Для измерений в работе, Вам может понадобиться меню курсоров (обозначено кнопкой «КУРСОРЫ» Рис. 2.1). Вы можете выбрать на Ваше усмотрение режимы «Manual» (Рис. 2.3) или «Track» (Рис. 2.4) в меню «Mode» (Рис. 2.2). Второе меню в режиме «Manual» позволяет регулировать выбор оси курсоров (Рис. 2.5). В режиме «Voltage» курсоры будут двигаться вдоль вертикальной оси и отображать значения напряжения на соответствующем их положению уровне. В режиме «Time» курсоры будут выполнять такую же функцию двигаясь по горизонтальной оси. В режиме «Track» курсор будет двигаться вдоль выбранного во втором или третьем пункте меню канала и отображать значение времени и величины сигнала в своем текущем положении. Регулировка положения курсоров осуществляется с помощи поворотной ручки «УСТАНОВКА». Для переключения между курсорами необходимо воспользоваться двумя нижними серыми кнопками, которые находятся рядом с экраном.  В случае, если Ваш сигнал зашумлен или не стабилен по среднему положению, вы можете воспользоваться меню сбора сигнала, обозначенного кнопкой «СБОР ИНФ» (Рис. 3.1) и выбрать в первом меню «Acquisition» — режим «Average» (Рис. 3.2). В этом случае сигнал на экране осциллографа – будет результатом усреднения нескольких выборок сигнала. Количество усреднений можно выбрать во втором меню «Averages» (Рис. 3.3).   Анизотропия – зависимость свойств среды от направления внутри этой среды. В этой работе вам предстоит исследовать анизотропию упругих и электрических свойств сред с помощью звуковых и электромагнитных волн. Звуковые волны – упругие механические волны в среде. Скорость распространения звуковых волн определяется степенью отклика среды на механические деформации (упругими свойствами среды), а также плотностью среды. Если среда обладает анизотропией упругих свойств, то и скорость распространения звуковых волн в ней будет иметь различные значения в зависимости от ориентации волнового вектора в среде. В предложенной вам задаче будут изучаться лишь продольные звуковые волны (Рис. 1).
Часть A. Звуковые волны. Измерение скорости звука фазовым методом (. балла) В случае отсутствия опыта работы с осциллографом и генератором, подключите генератор напрямую к осциллографу. Попробуйте при различных типах сигнала, подающегося с генератора, получить стабильную картинку на экране осциллографа в режиме триггера «Авто». Также попробуйте воспользоваться режимом триггера «Однократный».Установите приемник и передатчик на рельс таким образом, чтобы резонаторы располагались напротив друг друга на расстоянии порядка $10~см$. Подключите приборы согласно Рис. 2. Настройте генератор на режим подачи синусоидального сигнала максимальной амплитуды.  Рис. 2. Схема установки №1:\\1 – генератор;\\2 – осциллограф;\\3- передатчик;\\4 – приемник;\\5 – первый канал осциллографа;\\6 – второй канал осциллографа.
Получите стабильную картинку на экране осциллографа в триггерном режиме «Авто» по первому каналу (каналу, подключенному к передатчику). Изменяя частоту генератора, наблюдайте за изменением амплитуды сигнала, поступающего с приемника. Определите с точностью до третьего знака значение частоты генератора, при которой сигнал на приемнике максимальный. Не меняя частоты генератора, найденной в пункте , перемещайте приемник относительно передатчика по рельсу. Осциллограмма канала приемника в этом случае будет перемещаться по экрану относительно осциллограммы передатчика.
По величине этого смещения определите длину упругой волны, созданной передатчиком в воздухе. Используйте для измерений не менее 5-ти точек.
Какой формулой связаны частота и длина волны гармонического звукового сигнала? Рассчитайте скорость звука в воздухе по полученным данным. Войдите в режим «ДИСПЛЕЙ». На второй странице настроек в меню «Формат» поставьте режим $\rm XY$. В этом режиме горизонтальная координата точки из выборки будет соответствовать текущей величине сигнала на первом канале осциллографа, а вертикальная координата точки будет соответствовать величине сигнала на втором канале осциллографа. Настройками масштаба добейтесь максимально одинаковой амплитуды осциллограммы по вертикальной и горизонтальной оси. При движении приемника относительно передатчика осциллограмма, называющаяся простейшей фигурой Лиссажу, будет изменяться.
Часть B. Измерение скорости звука импульсным методом. Анизотропия скорости звука в дереве (. балла) Переведите генератор в режим подачи прямоугольного сигнала. Установите частоту сигнала $2.5~Гц$ и максимальную амплитуду. Разместите приемник и передатчик на расстоянии $5~см$ друг от друга. После вертикального фронта сигнала на передатчике (переход от низкого уровня напряжения к высокому на осциллограмме), на приемнике с некоторой задержкой появляется небольшой сигнал.
Зарисуйте пять принципиальных типов картин, получающихся на экране, и укажите разности фаз между сигналом от приемника и от передатчика, подходящие этим типам картин.
Зарисуйте в листе ответов характерный вид принятого сигнала в масштабе, когда задержка между фронтом сигнала на передатчике и началом сигнала на приемнике составляет порядка $1/3$ ширины экрана осциллографа. Укажите на рисунке положение вертикального фронта сигнала на передатчике. Увеличьте расстояние между источником и приемником до $10~см$. Зарисуйте характерный вид нового сигнала на приемнике в том же масштабе по вертикальной и горизонтальной оси, стараясь отобразить основные изменения второй осциллограммы по сравнению с первой. Назовем временем задержки промежуток времени между вертикальным фронтом сигнала на передатчике и первым пиком сигнала на приемнике.
Измерьте зависимость времени задержки от расстояния между передатчиком и приемником c помощью режима «КУРСОРЫ» осциллографа. Измерьте время задержки для не менее чем 7-ми расстояний между приемником и передатчиком. Постройте график измеренной зависимости, определите по этому графику скорость распространения звука в воздухе в вашей комнате. Определите собственное время задержки между сигналами на передатчике и приемнике (то есть время задержки при нулевом расстоянии между краями резонаторов приемника и передатчика). Вставьте между приемником и источником отрезок деревянной линейки (так, чтобы он держался и не падал). Будьте осторожны с резонаторами передатчика и приемника – они легко деформируются при неравномерной нагрузке, а также могут оторваться от металлических пластин, к которым они прикреплены, что испортит качество ваших измерений. В случае повреждения резонатора обратитесь к наблюдателю в аудитории. Подключите приемник ко входу усилителя, не забудьте подключить усилитель к блоку питания. Второй канал осциллографа подключите к выходу усилителя (Рис. 3. Схема установки №2). Проверьте полярность собранной схемы и положение выводов «In» и «Out» усилителя. Убедитесь, что после подключения усилителя амплитуда сигнала на приемнике увеличилась.  Рис. 3. Схема установки №2:\\1 – генератор;\\2 – осциллограф;\\3- передатчик;\\4 – приемник;\\5 – первый канал осциллографа;\\6 – второй канал осциллографа;\\7 – усилитель;\\8 – блок питания.
Меняя отрезки линейки, измерьте зависимость времени задержки от длины отрезка деревянной линейки. Постройте график этой зависимости. Определите по нему скорость распространения звука в линейке и собственное время задержки между сигналами на приемнике и передатчике.
Часть C. Электромагнитные волны. Изучение естественного и линейно поляризованного света (. балла) Электромагнитная волна – это распространяющееся в пространстве с течением времени электромагнитное колебание, т.е. колебание векторов напряженности электрического поля $(\vec E)$ и индукции магнитного поля $(\vec B)$. Электромагнитные волны поперечны для обоих векторов, т.е. направления колебаний $\vec E$ и $\vec B$ перпендикулярны направлению распространения волны, а также сами направления колебаний $\vec E$ и $\vec B$ перпендикулярны друг другу (Рис. 4). Для удобства в электромагнитной волне рассматривают только вектор $\vec E$.  В общем случае свет является совокупностью множества электромагнитных волн. Если измерять зависимость модуля напряженности электрического поля от времени в точке, через которую проходит свет, то в каждый момент времени вектор напряженности будет находиться в соответствии с принципом суперпозиции. Поэтому, ввиду большого количества складывающихся электромагнитных волн, напряженность будет изменяться хаотически. Такой свет называют естественным. Если же существует определенное направление распространения волны, и ее вектор $\vec E$ также колеблется строго вдоль одного направления, то такой свет называют линейно поляризованным. Плоскость, в которой лежат направление распространения света и направление колебаний вектора $\vec E$, называется плоскостью поляризации. Линейно поляризованный свет можно получить из естественного путем пропускания его через линейный поляризатор. Линейным поляризатором (ЛП) называется оптический прибор, который пропускает только ту составляющую падающей на него световой волны, которая поляризована в определенной плоскости (то есть линейный поляризатор сделан из материала с анизотропией пропускания колебаний вектора напряженности $\vec E$). Эта плоскость называется плоскостью пропускания (ПП) линейного поляризатора. Вторая же составляющая излучения, перпендикулярная ПП, поглощается поляризатором. На Рис. 5 пояснен принцип работы ЛП (волна распространяется слева направо).  Здесь $\vec E_0$ – амплитуда напряженности электрического поля линейно поляризованной падающей волны, $\vec E_\|$ – амплитуда напряженности прошедшей через ЛП волны, $|\vec E_\||=|\vec E_0|\cos\varphi$, а $\varphi$ – угол между $\vec E_0$ и $\vec E_\|$.
Измерьте и запишите диаметр деревянной заготовки. Установите деревянную заготовку на подставке между приемником и передатчиком. Плотно, но аккуратно прижмите к заготовке приемник и передатчик в диаметрально противоположных точках напротив угловых отметок $(0,0)$. Измерьте зависимость времени задержки между фронтом сигнала на передатчике и первым пиком сигнала на приемнике от угла поворота заготовки. Измерения проведите, поворачивая заготовку каждый раз на $15^\circ$ в интервале от $0^\circ$ до $180^\circ$. Запишите формулу для расчета скорости звука в заготовке, считая, что собственное время задержки совпадает с величиной, измеренной в пункте . Определите скорость звука для разных направлений его распространения в деревянной заготовке. Постройте график зависимости скорости звука от угловой координаты. Укажите минимальную и максимальную скорость распространения звуковых волн в заготовке. Каким направлениям – «вдоль волокон древесины» или «поперек волокон древесины» – соответствуют эти скорости?
Считая, что фонарик излучает естественный свет, соберите и зарисуйте установку для проверки закона Малюса. Используйте для этого два ЛП, фонарик, штатив и люксметр. Измерьте зависимость (не менее 10-ти точек) интенсивности прошедшего через систему света от угла между направлениями пропускания линейных поляризаторов в пределах от $0^\circ$ до $360^\circ$. Линеаризуйте полученную зависимость и постройте ее график. По полученному графику сделайте вывод о справедливости закона Малюса. В выданных вам ЛП плоскость пропускания ориентирована вдоль линии углов $0^\circ-0^\circ$ (по шкале на оправе ЛП). Свет лазера является частично поляризованным, т.к. содержит и линейно поляризованную, и естественную компоненты. Для частично поляризованного света вводят понятие степени поляризации:\[P=\frac{I_\text{max}-I_\text{min}}{I_\text{max}+I_\text{min}},\]где $I_\text{max}$ и $I_\text{min}$ – максимально и минимально возможные интенсивности прошедшего через ЛП света соответственно.Соберите установку для измерения степени поляризации света, показанную на Рис. 6.  Рис. 6. Схема установки для измерения степени поляризации света лазера:\\1 – лазер;\\2 – блок питания;\\3 – линейный поляризатор;\\4 – основа для поворота поляризатора;\\5 – люксметр (измерительная головка прикреплена к поверхности стола с помощью пластилина).
Часть D. Изучение эллиптически поляризованного света (. балла) Помимо линейных поляризаторов также существуют круговые поляризаторы (КП). Они состоят из линейного поляризатора и помещенного сразу же за ним слоя анизотропного вещества (будем для краткости условно называть этот слой «кристаллом»). Сначала свет проходит через ЛП, а затем уже линейно поляризованный свет проходит через кристалл. В кристалле одна световая волна при преломлении «распадается» на две (обыкновенную и необыкновенную) с взаимно перпендикулярными плоскостями поляризации. Линейный поляризатор и кристалл расположены таким образом, что интенсивности (а, значит, и амплитуды напряженностей электрических полей) обыкновенной и необыкновенной волн равны. То есть плоскость поляризации ЛП, входящего в состав КП направлена под углом в $45^\circ$ к направлениям поляризации обыкновенной и необыкновенной волн.Кристалл имеет анизотропию – скорости обыкновенной и необыкновенной волн в нем различны. Сначала фазы этих волн одинаковы, но затем, из-за разности скоростей, между обыкновенной и необыкновенной волнами накапливается разность фаз.  Рис. 7. Суперпозиция обыкновенной и необыкновенной волн. Пусть $\vec E_o(t)$ и $\vec E_e(t)$ – напряженности электрических полей обыкновенной и необыкновенной волн соответственно. Рассмотрим (Рис. 7), как будет зависеть суперпозиция этих напряженностей от разности фаз между ними после прохождения кристалла:\[\left\{\begin{array}{l}\vec{E}_o(t)=\vec E_o^A\cos\theta\\\vec{E}_e(t)=\vec{E}_e^A \cos (\theta+\delta).\end{array}\right.\]Здесь $\vec E_o^A$ и $\vec E_e^A$ – амплитуды напряженностей полей обыкновенной и необыкновенной волн, $\theta=\omega t$ – фаза обыкновенной волны, $\omega$ – круговая частота световых колебаний, $\delta$ – разность фаз между волнами.
Измерьте степень поляризации света красного лазера. Сделайте вывод о применимости модели линейно поляризованного света к излучению этого лазера.
Частоты колебаний векторов $\vec E_o(t)$ и $\vec E_e(t)$ одинаковы. Какие траектории может «описывать» конец вектора $\vec E(t)$? Схематически зарисуйте все возможные варианты. Какой разности фаз между обыкновенной и необыкновенной волной отвечают эти траектории?
Определите, с какой стороны КП находится ЛП, входящий в его состав. Определите положение плоскости пропускания ЛП, входящего в состав КП. Изобразите схему/схемы используемой установки и дайте к ней краткий текстовый комментарий (если сможете – то на английском, если нет – то на родном языке). Определите положение ПП линейного поляризатора. Ответ дайте в градусах (шкала нанесена на оправе КП). Свет, прошедший через КП, называется эллиптически поляризованным.Соберите установку, показанную на Рис. 8 (ЛП, входящий в состав КП, должен располагаться ближе к лазеру!). КП поверните таким образом, чтобы свет от лазера, проходящий через КП, имел максимальную интенсивность. Помните, что для стабилизации мощности лазера необходимо перед началом измерений подождать несколько минут после включения лазера в сеть.  Рис. 8. Схема установки для изучения эллиптической поляризации.\\1 – лазер;\\2 – блок питания;\\3 – круговой поляризатор;\\4 – линейный поляризатор;\\5 – люксметр.
Измерьте для трех лазеров зависимость интенсивности прошедшего через систему света от угла между плоскостями пропускания ЛП и ЛП, входящего в состав КП, (для зеленого лазера сделайте только два измерения – для максимальной и минимальной интенсивностей). На выданной вам полярной сетке координат постройте графики исследуемых зависимостей для красного и фиолетового лазеров, нормированные на единицу по интенсивности, и укажите, какому лазеру соответствует каждый график. Для всех трех лазеров измерьте как можно точнее максимальную и минимальную интенсивности света в измеренных зависимостях.
Запишите величины интенсивностей обыкновенной и необыкновенной волн после прохождения ЛП, стоящего после КП. Выведите формулу, описывающую полученные в пункте зависимости, используя формулу для интерференции двух линейно поляризованных волн одной частоты:\[I_\text{прошедшая}=I_1+I_2+2\sqrt{I_1I_2}\cos\delta,\]где $I_1$, $I_2$ – интенсивности двух линейно поляризованных в одной плоскости волн одинаковой частоты, $\delta$ – разность фаз между этими волнами.
Зная максимальную и минимальную интенсивности (измерены в пункте ) выведите формулу отношения длин большой и малой полуосей эллиптических траекторий конца вектора $\vec E$ для трех лазеров и получите их численные значения. Постройте схематически графики зависимостей $\frac E{E_\text{max}}(\varphi)$ в полярных координатах для каждого лазера, соблюдая отношение полуосей и ориентации эллипсов. Здесь $E_\text{max}$ – максимальный модуль вектора $\vec E$ в световой волне, прошедшей через КП. Укажите соответствие цветов лазеров графикам. Если после прохождения КП траектория конца вектора $\vec E(t)$ является окружностью, то прошедшую волну называют поляризованной по кругу, поляризация волны называется круговой, а КП действительно является круговым именно для данной длины волны. Пусть $\delta$ – разность фаз между обыкновенной и необыкновенной волнами после прохождения КП. Выразим величину $\delta$ через промежутки времени, за которые каждая из волн прошла анизотропный кристалл:\[\delta=\omega\left(t_o-t_e\right)=\frac{2\pi c}{\lambda}\left(t_o-t_e\right),\]где $\omega$ – угловая частота вращения векторов $\vec E_o$ и $\vec E_e$, а $t_o$ и $t_e$ – промежутки времени, за которые обыкновенная и необыкновенная волны, соответственно, проходят сквозь кристалл, $\lambda$ – длина волны в вакууме (воздухе).
Запишите формулу, с помощью которой из уже известных вам величин можно вычислить разность фаз $\delta$ между обыкновенной и необыкновенной волной после прохождения КП для каждого лазера. Длины волн лазеров указаны в списке оборудования. Вычислите $\delta$ для каждой длины волны из данных, полученных при выполнении пункта . Постройте линеаризованный график исследуемой зависимости разности фаз $\delta$ от длины волны $\lambda$ лазера и определите, для какой длины волны изучаемый КП действительно является круговым поляризатором.
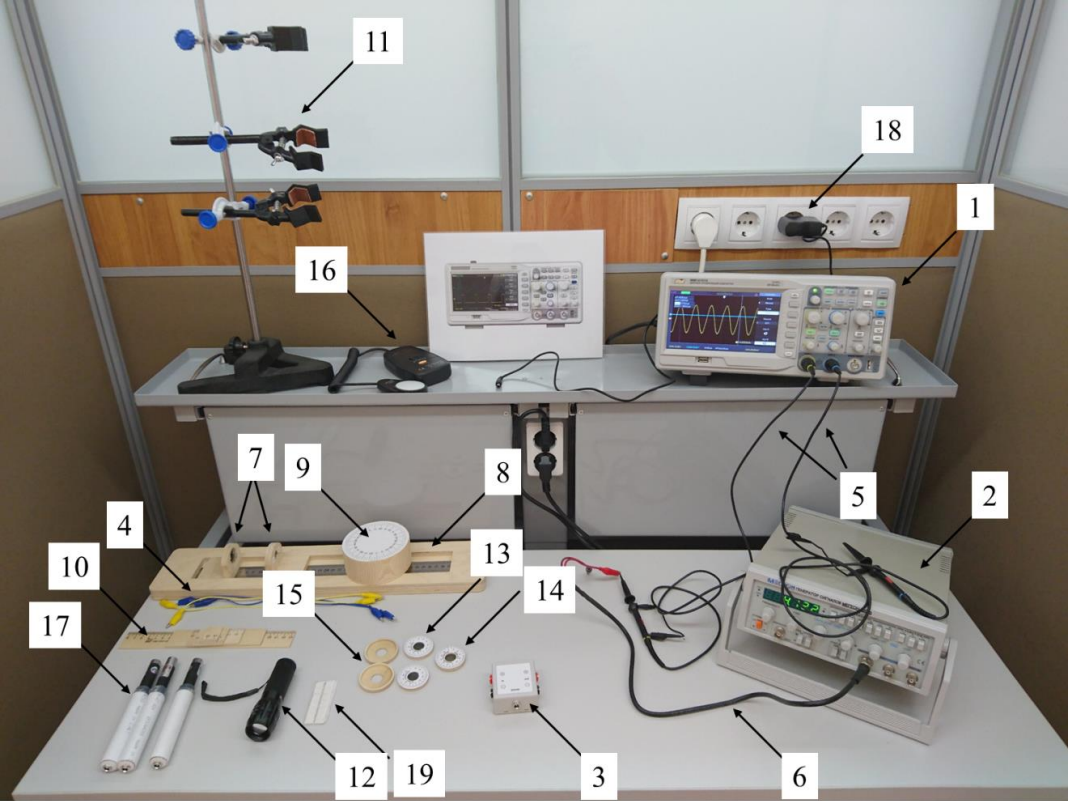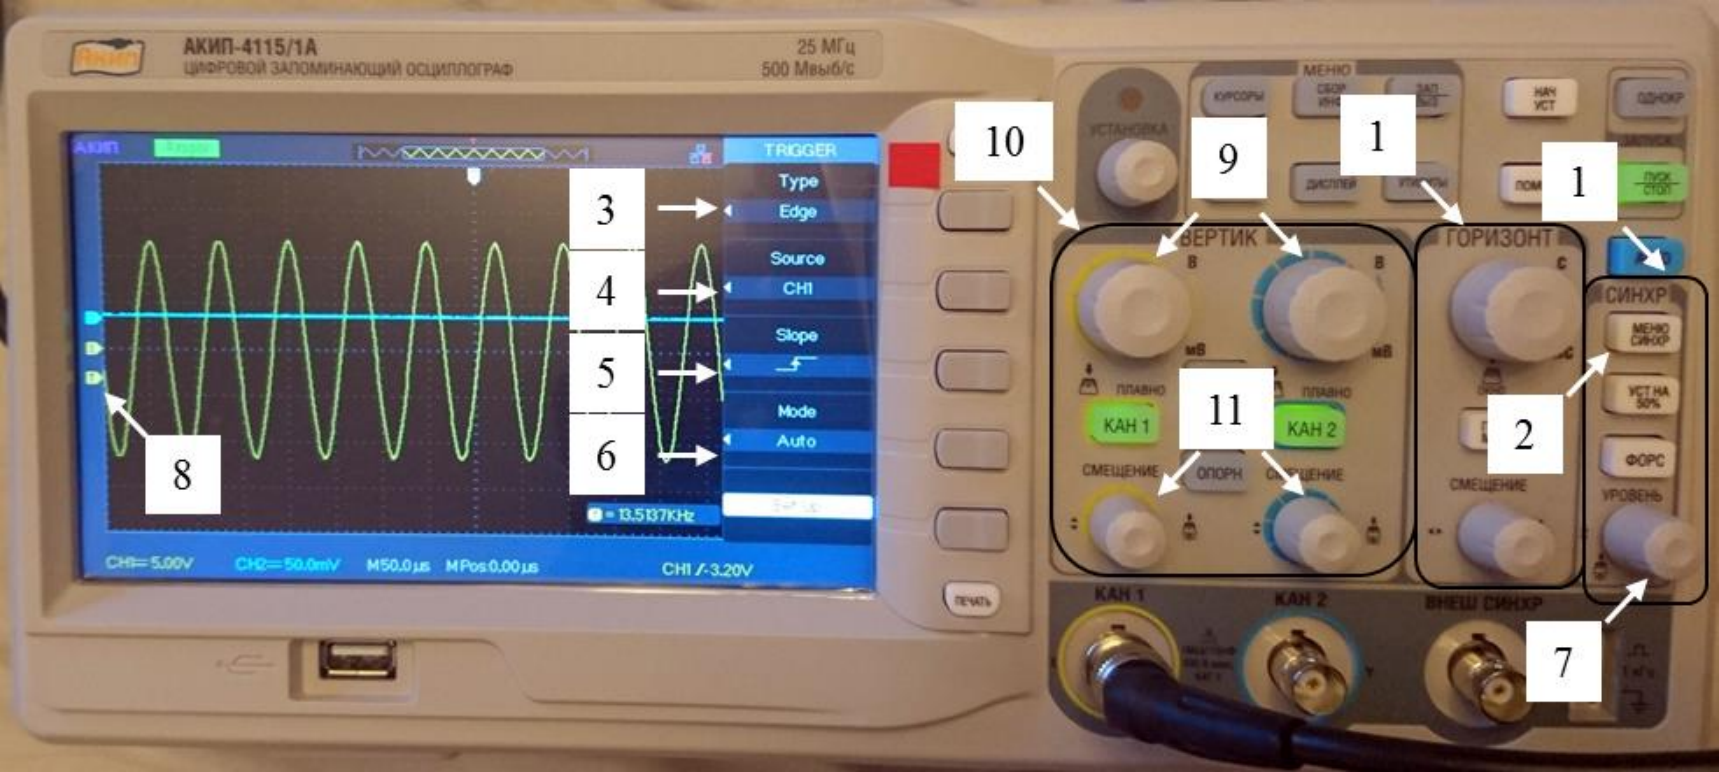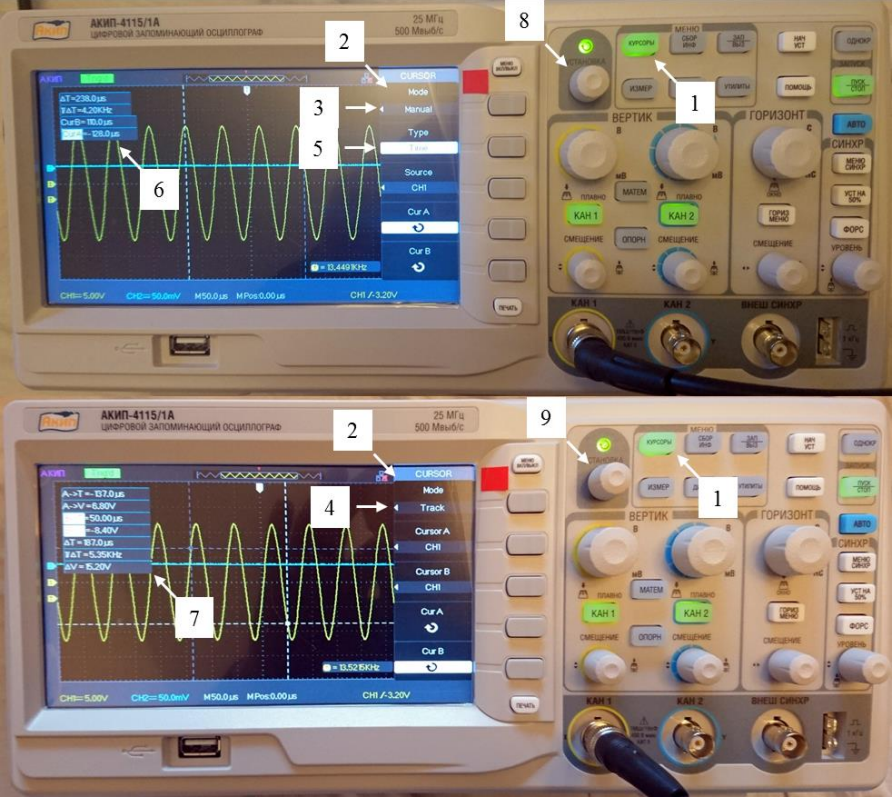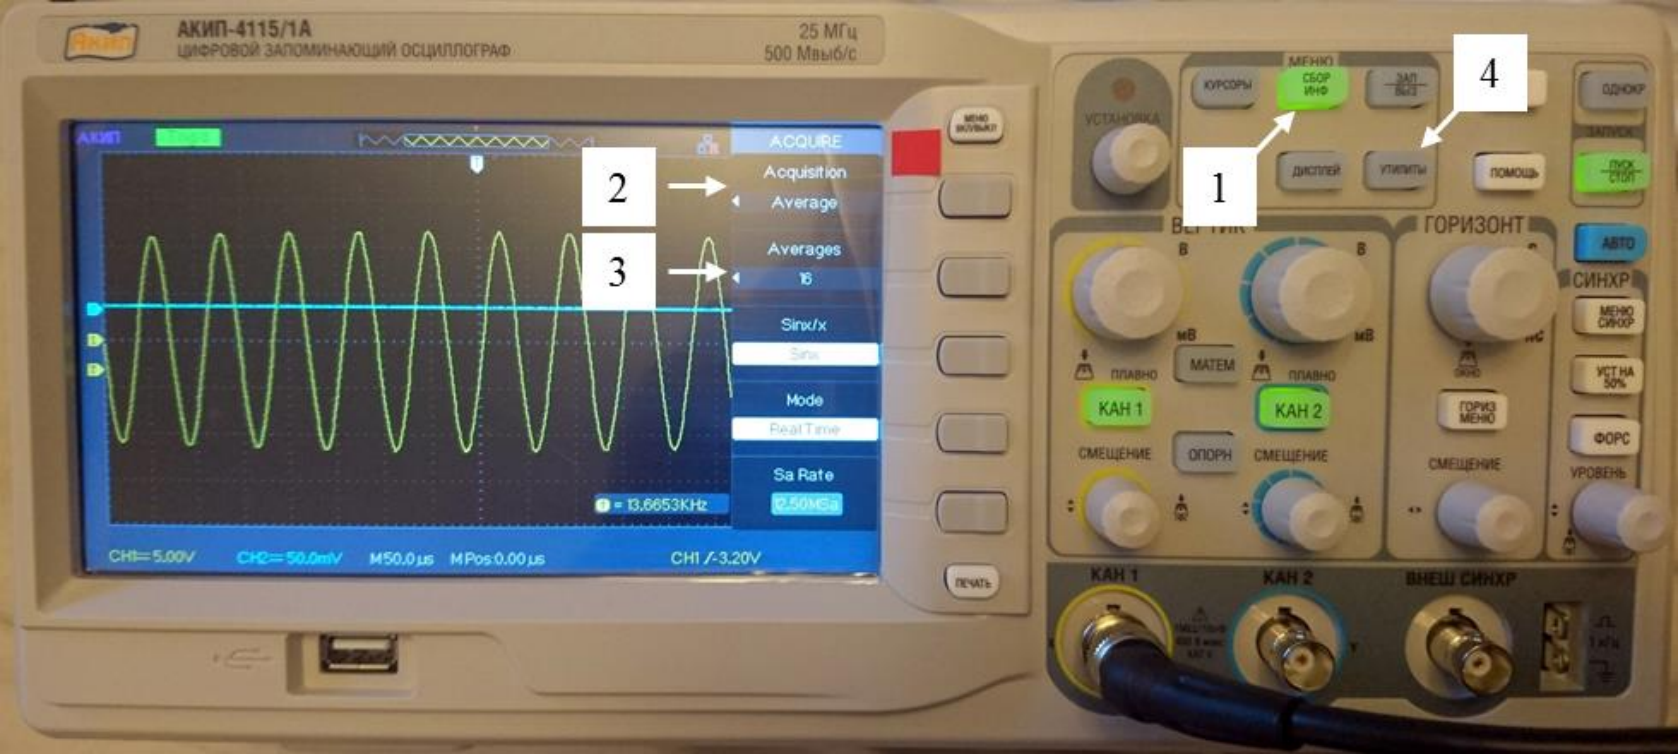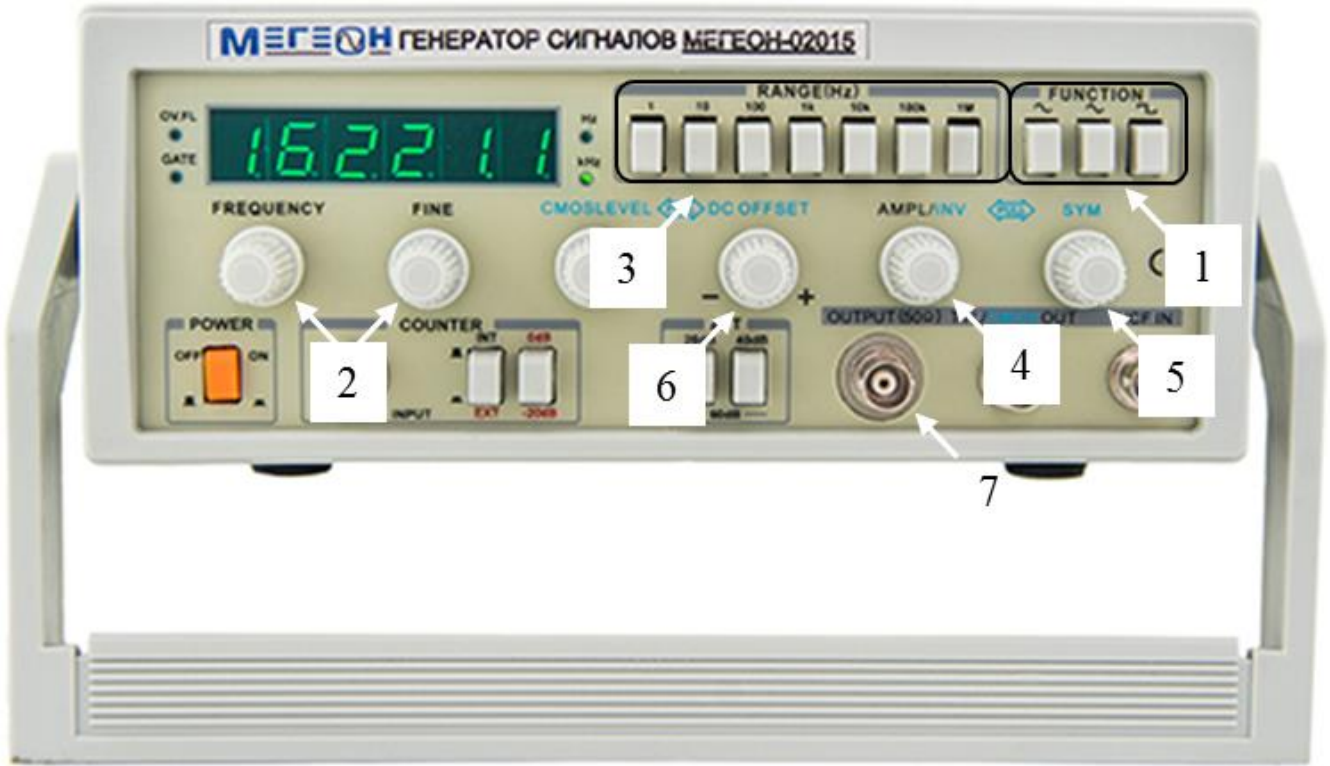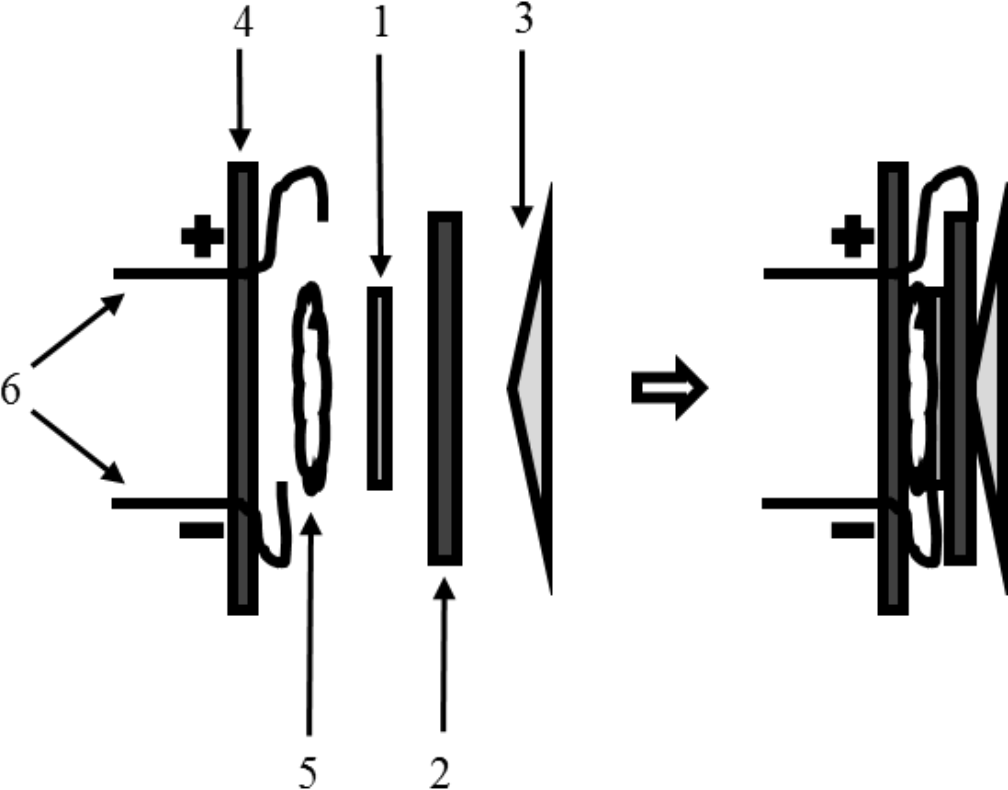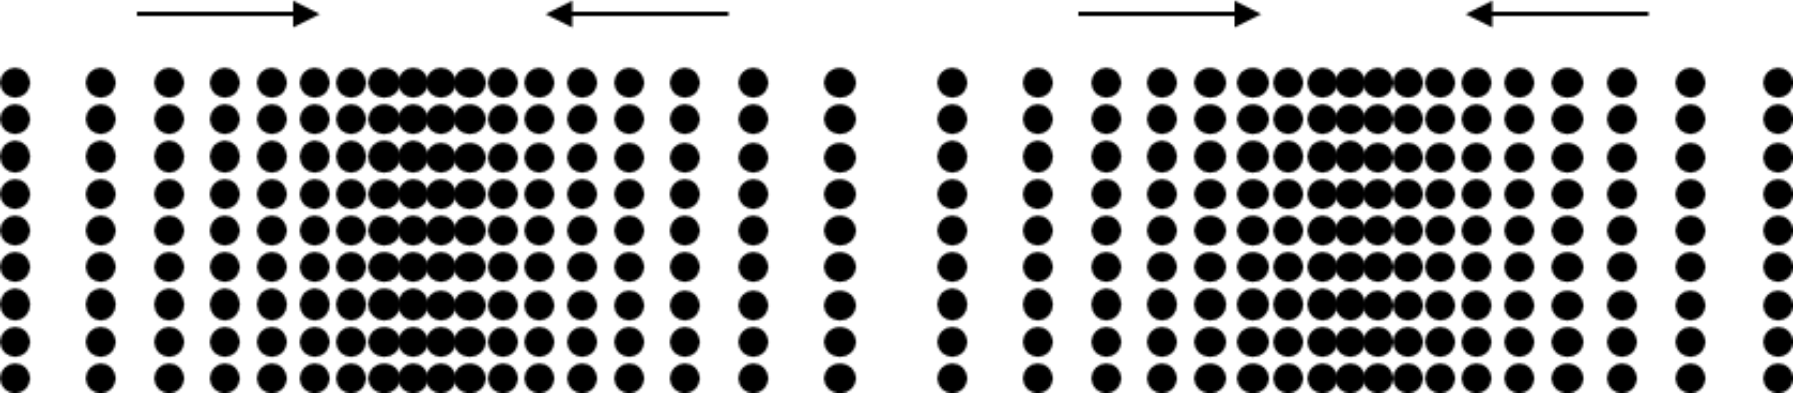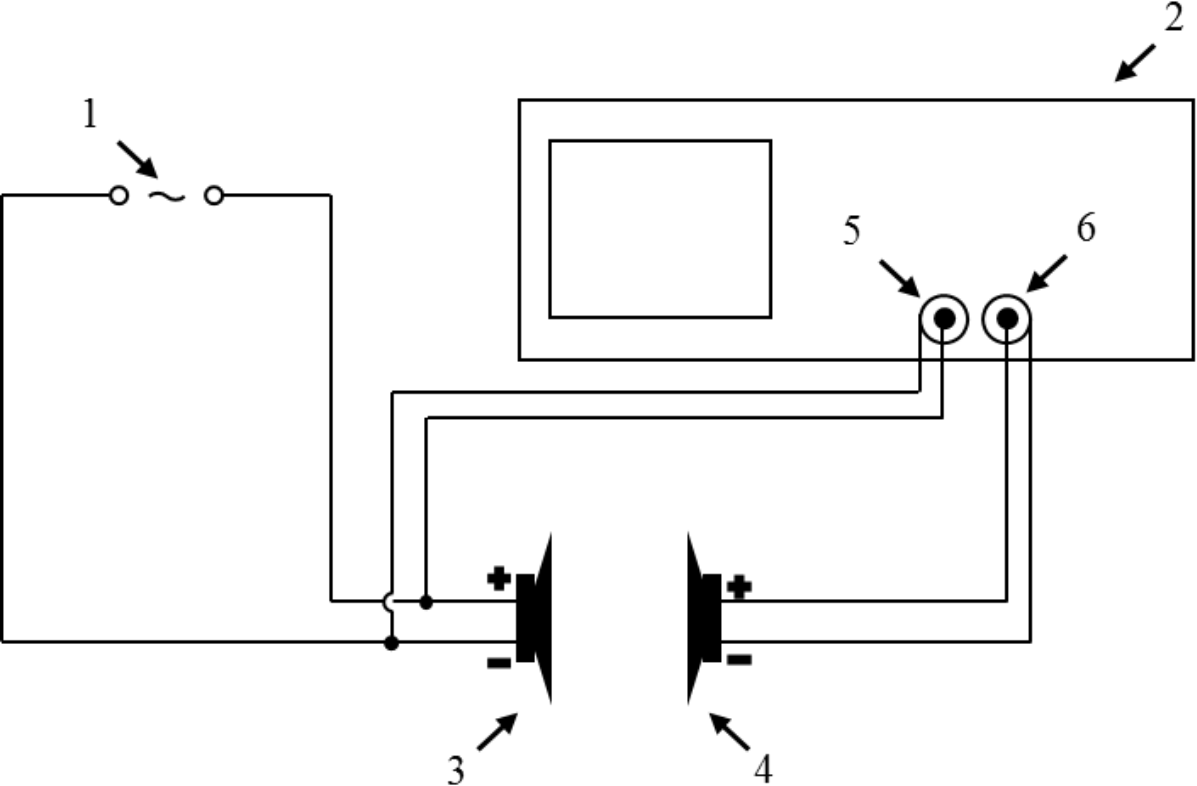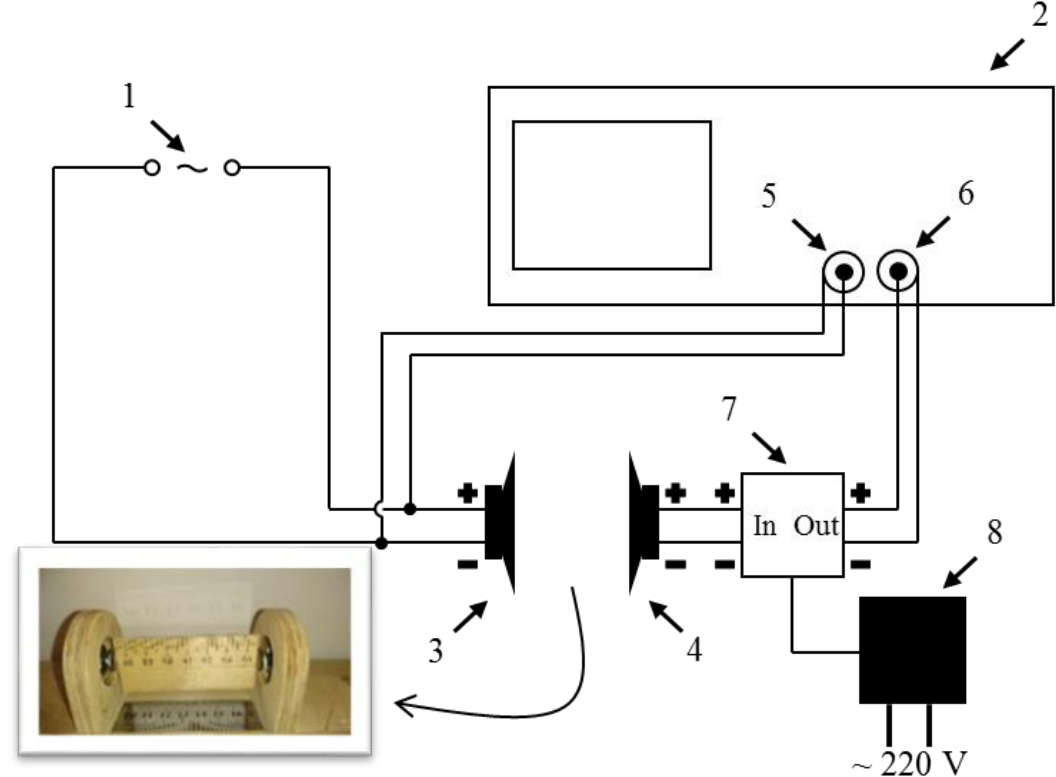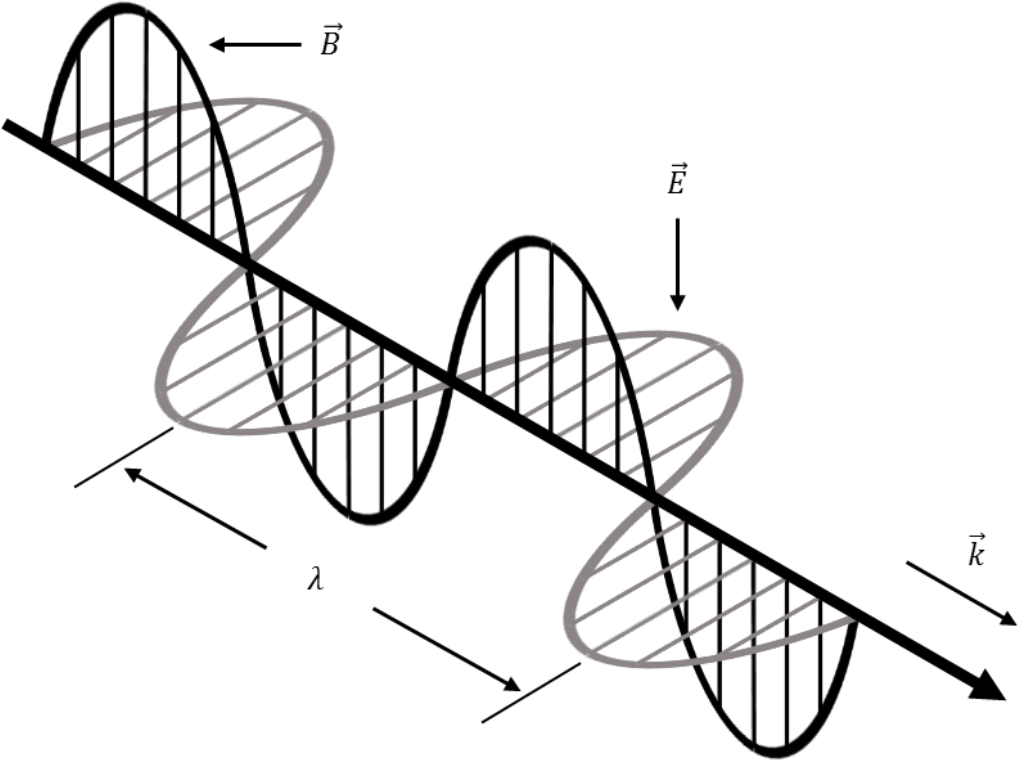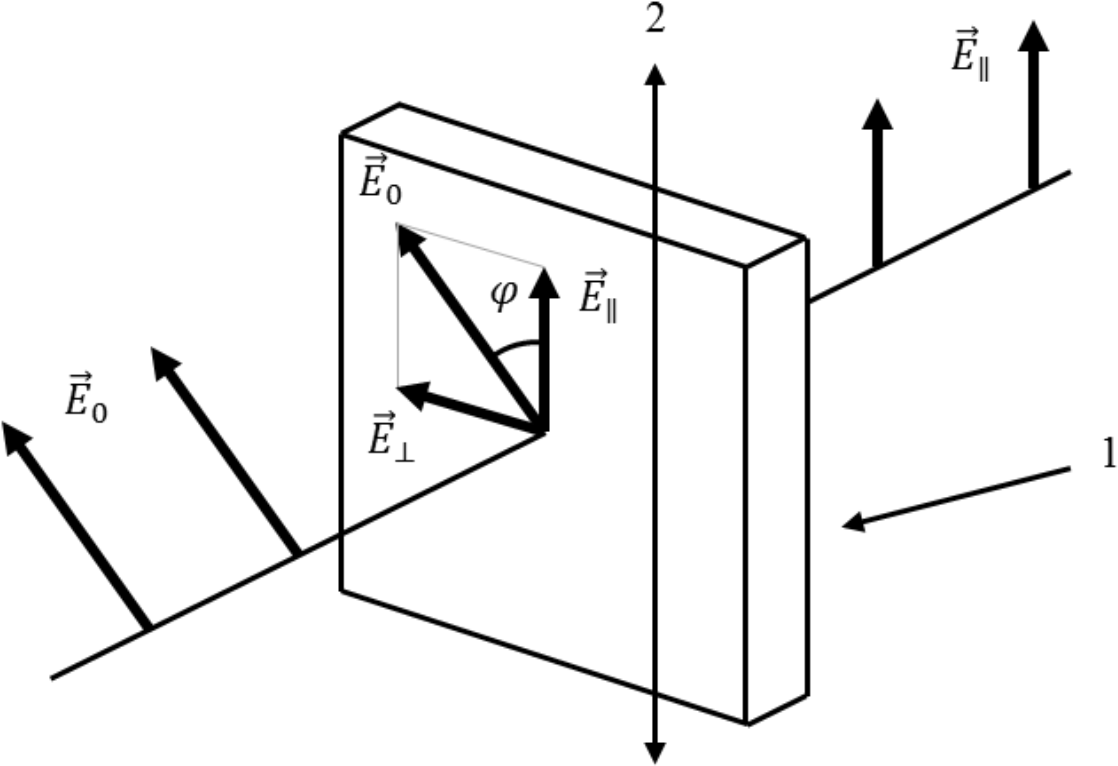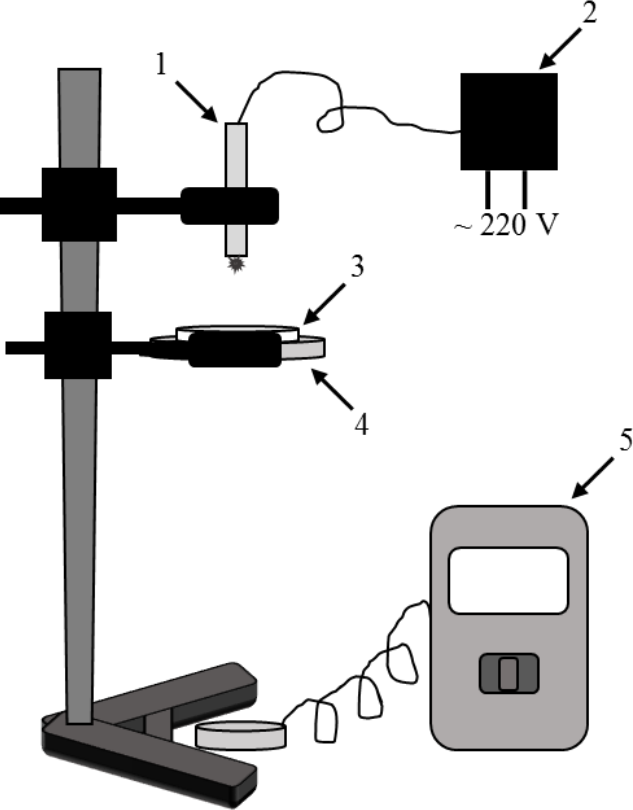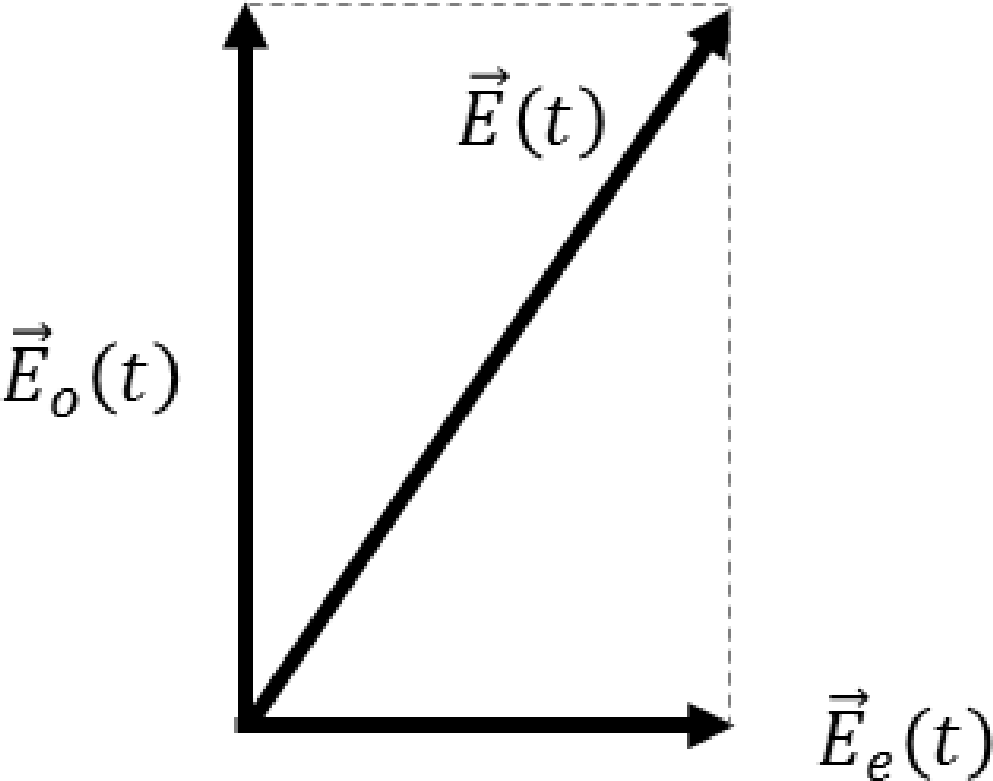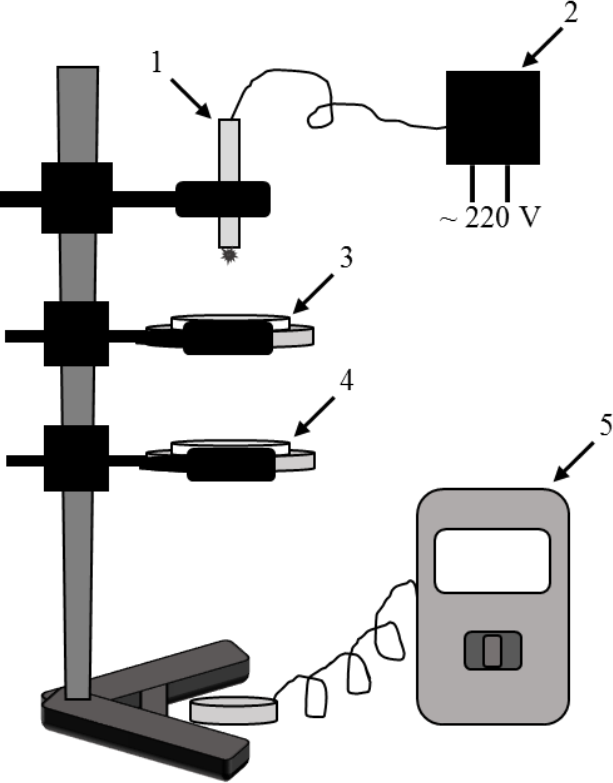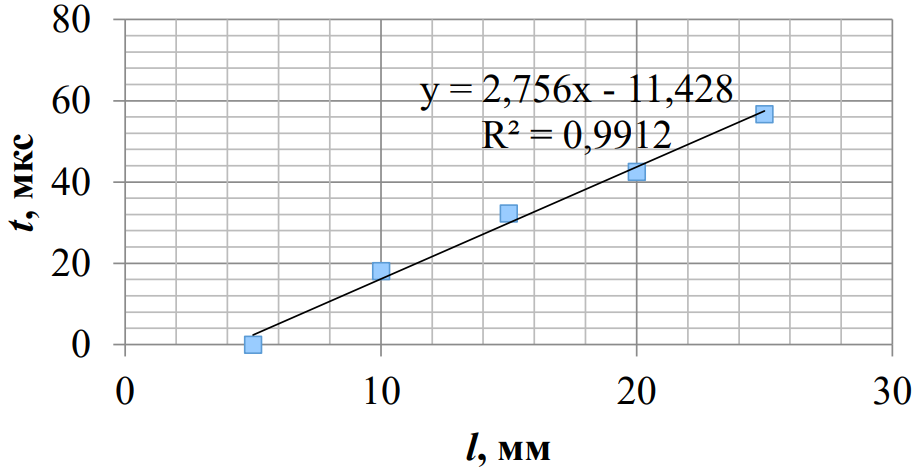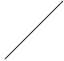
Получите стабильную картинку на экране осциллографа в триггерном режиме «Авто» по первому каналу (каналу, подключенному к передатчику). Изменяя частоту генератора, наблюдайте за изменением амплитуды сигнала, поступающего с приемника. Определите с точностью до третьего знака значение частоты генератора, при которой сигнал на приемнике максимальный.
Ответ: \[\nu=25.2~кГц\]

По величине этого смещения определите длину упругой волны, созданной передатчиком в воздухе. Используйте для измерений не менее 5-ти точек.
Решение: Измерения и обработка: $t,~мкс$018.1032.2642.5056.70$L,~мм$510152025 Наклон графика:\[k=2.8\pm 0.2~\frac{мкс}{мм},\]откуда:\[\lambda=\frac{T}{k}=\frac{1}{k\nu}=1.42\pm0.08~см.\]  | $t,~мкс$ | 0 | 18.10 | 32.26 | 42.50 | 56.70 | | --- | --- | --- | --- | --- | --- | | $L,~мм$ | 5 | 10 | 15 | 20 | 25 |
Ответ: \[\lambda=1.42\pm0.08~см\]

Какой формулой связаны частота и длина волны гармонического звукового сигнала? Рассчитайте скорость звука в воздухе по полученным данным.
Решение: Формула расчета: Скорость звука в воздухе:
Ответ: \[v=\frac{c}{\lambda}=\frac{1}{k}\]  Скорость звука в воздухе:
Ответ: \[c=357\pm25~\frac{м}{с}\]

Зарисуйте пять принципиальных типов картин, получающихся на экране, и укажите разности фаз между сигналом от приемника и от передатчика, подходящие этим типам картин.
Решение: | \[\varphi\] | \[Картина\] | | --- | --- | | \[0\] | \<img_15> | | \[\pi\] | \<img_16> | | \[\frac{\pi}{2},\ \frac{3\pi}{2}\] | \<img_17> | | \[0\< \varphi \< \frac{\pi}{2}\\ \frac{3\pi}{2}\< \varphi \< 2\pi\] | \<img_18> | | \[\frac{\pi}{2}\< \varphi \< \pi\\\pi\< \varphi \<\frac{3\pi}{2}\] | \<img_19> |
Ответ: | \[\varphi\] | \[Картина\] | | --- | --- | | \[0\] | \<img_15> | | \[\pi\] | \<img_16> | | \[\frac{\pi}{2},\ \frac{3\pi}{2}\] | \<img_17> | | \[0\< \varphi \< \frac{\pi}{2}\\ \frac{3\pi}{2}\< \varphi \< 2\pi\] | \<img_18> | | \[\frac{\pi}{2}\< \varphi \< \pi\\\pi\< \varphi \<\frac{3\pi}{2}\] | \<img_19> | Ответ: \[\varphi\]\[Картина\]\[0\]\[\pi\]\[\frac{\pi}{2},\ \frac{3\pi}{2}\]\[0< \varphi < \frac{\pi}{2}\\ \frac{3\pi}{2}< \varphi < 2\pi\]\[\frac{\pi}{2}< \varphi < \pi\\\pi< \varphi <\frac{3\pi}{2}\]

Зарисуйте в листе ответов характерный вид принятого сигнала в масштабе, когда задержка между фронтом сигнала на передатчике и началом сигнала на приемнике составляет порядка $1/3$ ширины экрана осциллографа. Укажите на рисунке положение вертикального фронта сигнала на передатчике. Увеличьте расстояние между источником и приемником до $10~см$. Зарисуйте характерный вид нового сигнала на приемнике в том же масштабе по вертикальной и горизонтальной оси, стараясь отобразить основные изменения второй осциллограммы по сравнению с первой.

Измерьте зависимость времени задержки от расстояния между передатчиком и приемником c помощью режима «КУРСОРЫ» осциллографа. Измерьте время задержки для не менее чем 7-ми расстояний между приемником и передатчиком. Постройте график измеренной зависимости, определите по этому графику скорость распространения звука в воздухе в вашей комнате. Определите собственное время задержки между сигналами на передатчике и приемнике (то есть время задержки при нулевом расстоянии между краями резонаторов приемника и передатчика).
Решение: Измерения: Значение скорости звука: Значение собственного времени задержки: | $\Delta t,~мс$ | 358 | 328 | 302 | 272 | 244 | 216 | 188 | 158 | 132 | 106 | | --- | --- | --- | --- | --- | --- | --- | --- | --- | --- | --- | | $x,~мм$ | 100 | 90 | 80 | 70 | 60 | 50 | 40 | 30 | 20 | 10 |
Ответ: | $\Delta t,~мс$ | 358 | 328 | 302 | 272 | 244 | 216 | 188 | 158 | 132 | 106 | | --- | --- | --- | --- | --- | --- | --- | --- | --- | --- | --- | | $x,~мм$ | 100 | 90 | 80 | 70 | 60 | 50 | 40 | 30 | 20 | 10 | Ответ: $\Delta t,~мс$358328302272244216188158132106$x,~мм$100908070605040302010
Ответ: Значение скорости звука:
Ответ: \[c=333\pm27~\frac{м}{с}\]  Значение собственного времени задержки:
Ответ: \[\Delta t_0=75\pm5~мс\]

Меняя отрезки линейки, измерьте зависимость времени задержки от длины отрезка деревянной линейки. Постройте график этой зависимости. Определите по нему скорость распространения звука в линейке и собственное время задержки между сигналами на приемнике и передатчике.
Решение: Измерения: Значение скорости звука: Значение собственного времени задержки: | $t,~мс$ | 77.2 | 61.8 | 55.4 | 47.6 | 42.2 | | --- | --- | --- | --- | --- | --- | | $l,~мм$ | 236 | 130 | 113 | 70 | 40 |
Ответ: | $t,~мс$ | 77.2 | 61.8 | 55.4 | 47.6 | 42.2 | | --- | --- | --- | --- | --- | --- | | $l,~мм$ | 236 | 130 | 113 | 70 | 40 | Ответ: $t,~мс$77.261.855.447.642.2$l,~мм$2361301137040
Ответ: Значение скорости звука:
Ответ: \[c=5500\pm380~\frac{м}{с}\]  Значение собственного времени задержки:
Ответ: \[\Delta t_0=34\pm2~мс\]

Измерьте и запишите диаметр деревянной заготовки. Установите деревянную заготовку на подставке между приемником и передатчиком. Плотно, но аккуратно прижмите к заготовке приемник и передатчик в диаметрально противоположных точках напротив угловых отметок $(0,0)$. Измерьте зависимость времени задержки между фронтом сигнала на передатчике и первым пиком сигнала на приемнике от угла поворота заготовки. Измерения проведите, поворачивая заготовку каждый раз на $15^\circ$ в интервале от $0^\circ$ до $180^\circ$. Запишите формулу для расчета скорости звука в заготовке, считая, что собственное время задержки совпадает с величиной, измеренной в пункте B3 . Определите скорость звука для разных направлений его распространения в деревянной заготовке. Постройте график зависимости скорости звука от угловой координаты. Укажите минимальную и максимальную скорость распространения звуковых волн в заготовке. Каким направлениям – «вдоль волокон древесины» или «поперек волокон древесины» – соответствуют эти скорости?
Решение: Диаметр заготовки: Измерения: Формула для расчета скорости звука: | $v,~м/с$ | 1961 | 2703 | 1471 | 1538 | 1835 | 2740 | | --- | --- | --- | --- | --- | --- | --- | | $\Delta t,~мс$ | 86.0 | 72.0 | 103.0 | 100.0 | 89.5 | 71.5 | | $\varphi,~{}^{\circ}$ | 0 | 15 | 30 | 45 | 60 | 75 | | | | | | | | | | $v,~м/с$ | 5263 | 4651 | 1754 | 1639 | 1515 | 1389 | | $\Delta t,~мс$ | 54.0 | 56.5 | 92.0 | 96.0 | 101. | 107.0 | | $\varphi,~{}^{\circ}$ | 90 | 105 | 120 | 135 | 150 | 165 |
Ответ: \[D=100\pm1~мм\]  Измерения:
Ответ: | $v,~м/с$ | 1961 | 2703 | 1471 | 1538 | 1835 | 2740 | | --- | --- | --- | --- | --- | --- | --- | | $\Delta t,~мс$ | 86.0 | 72.0 | 103.0 | 100.0 | 89.5 | 71.5 | | $\varphi,~{}^{\circ}$ | 0 | 15 | 30 | 45 | 60 | 75 | | | | | | | | | | $v,~м/с$ | 5263 | 4651 | 1754 | 1639 | 1515 | 1389 | | $\Delta t,~мс$ | 54.0 | 56.5 | 92.0 | 96.0 | 101. | 107.0 | | $\varphi,~{}^{\circ}$ | 90 | 105 | 120 | 135 | 150 | 165 | Ответ: $v,~м/с$196127031471153818352740$\Delta t,~мс$86.072.0103.0100.089.571.5$\varphi,~{}^{\circ}$01530456075$v,~м/с$526346511754163915151389$\Delta t,~мс$54.056.592.096.0101.107.0$\varphi,~{}^{\circ}$90105120135150165
Ответ: Формула для расчета скорости звука:
Ответ: \[v=\frac{D}{\Delta t-\Delta t_0}\]
Ответ: Максимальная скорость звука $5300~м/с$ вдоль волокон древесины

Считая, что фонарик излучает естественный свет, соберите и зарисуйте установку для проверки закона Малюса. Используйте для этого два ЛП, фонарик, штатив и люксметр. Измерьте зависимость (не менее 10-ти точек) интенсивности прошедшего через систему света от угла между направлениями пропускания линейных поляризаторов в пределах от $0^\circ$ до $360^\circ$. Линеаризуйте полученную зависимость и постройте ее график. По полученному графику сделайте вывод о справедливости закона Малюса. В выданных вам ЛП плоскость пропускания ориентирована вдоль линии углов $0^\circ-0^\circ$ (по шкале на оправе ЛП).
Решение: Измерения и обработка: | $I,~у.е.$ | 2420 | 1810 | 687 | 129 | 399 | 1390 | 2270 | 2080 | 218 | 980 | | --- | --- | --- | --- | --- | --- | --- | --- | --- | --- | --- | | $\cos^2\varphi$ | 1.00 | 0.75 | 0.25 | 0.00 | 0.12 | 0.59 | 0.97 | 0.88 | 0.03 | 0.41 | | $\varphi,~{}^{\circ}$ | 0 | 30 | 60 | 90 | 110 | 140 | 170 | 200 | 260 | 310 |
Ответ: | $I,~у.е.$ | 2420 | 1810 | 687 | 129 | 399 | 1390 | 2270 | 2080 | 218 | 980 | | --- | --- | --- | --- | --- | --- | --- | --- | --- | --- | --- | | $\cos^2\varphi$ | 1.00 | 0.75 | 0.25 | 0.00 | 0.12 | 0.59 | 0.97 | 0.88 | 0.03 | 0.41 | | $\varphi,~{}^{\circ}$ | 0 | 30 | 60 | 90 | 110 | 140 | 170 | 200 | 260 | 310 | Ответ: $I,~у.е.$24201810687129399139022702080218980$\cos^2\varphi$1.000.750.250.000.120.590.970.880.030.41$\varphi,~{}^{\circ}$0306090110140170200260310

Измерьте степень поляризации света красного лазера. Сделайте вывод о применимости модели линейно поляризованного света к излучению этого лазера.  (Внимание! Для корректной работы лазера, включите его в сеть и подождите 5 минут для стабилизации интенсивности излучаемого света).

 \[\begin{array}lI_{\min} = 18 \pm 3~у.е.\\I_{\max} = 632\pm 3~у.е.\end{array}\implies P=\frac{I_{\max} - I_{\min}}{I_{\max} + I_{\min}}=94.4 \pm 0.6\,\%.\]

Ответ:

 \[P=94.4 \pm 0.6\,\%\]
Решение: \[\begin{array}lI_{\min} = 18 \pm 3~у.е.\\I_{\max} = 632\pm 3~у.е.\end{array}\implies P=\frac{I_{\max} - I_{\min}}{I_{\max} + I_{\min}}=94.4 \pm 0.6\,\%.\]
Ответ: \[P=94.4 \pm 0.6\,\%\]

Частоты колебаний векторов $\vec E_o(t)$ и $\vec E_e(t)$ одинаковы. Какие траектории может «описывать» конец вектора $\vec E(t)$? Схематически зарисуйте все возможные варианты. Какой разности фаз между обыкновенной и необыкновенной волной отвечают эти траектории?
Решение: | \[\varphi\] | \[Картина\] | | --- | --- | | \[0\] | \<img_27> | | \[\pi\] | \<img_28> | | \[\frac{\pi}{2},\ \frac{3\pi}{2}\] | \<img_29> | | \[0\< \varphi \< \frac{\pi}{2}\\ \frac{3\pi}{2}\< \varphi \< 2\pi\] | \<img_30> | | \[\frac{\pi}{2}\< \varphi \< \pi\\\pi\< \varphi \<\frac{3\pi}{2}\] | \<img_31> |
Ответ: | \[\varphi\] | \[Картина\] | | --- | --- | | \[0\] | \<img_27> | | \[\pi\] | \<img_28> | | \[\frac{\pi}{2},\ \frac{3\pi}{2}\] | \<img_29> | | \[0\< \varphi \< \frac{\pi}{2}\\ \frac{3\pi}{2}\< \varphi \< 2\pi\] | \<img_30> | | \[\frac{\pi}{2}\< \varphi \< \pi\\\pi\< \varphi \<\frac{3\pi}{2}\] | \<img_31> | Ответ: \[\varphi\]\[Картина\]\[0\]\[\pi\]\[\frac{\pi}{2},\ \frac{3\pi}{2}\]\[0< \varphi < \frac{\pi}{2}\\ \frac{3\pi}{2}< \varphi < 2\pi\]\[\frac{\pi}{2}< \varphi < \pi\\\pi< \varphi <\frac{3\pi}{2}\]

Определите, с какой стороны КП находится ЛП, входящий в его состав. Определите положение плоскости пропускания ЛП, входящего в состав КП. Изобразите схему/схемы используемой установки и дайте к ней краткий текстовый комментарий (если сможете – то на английском, если нет – то на родном языке). Определите положение ПП линейного поляризатора. Ответ дайте в градусах (шкала нанесена на оправе КП).
Решение: Схема установки и краткий текстовый комментарий:  Экспериментальная установка: Если разместить ЛП ближе к лазеру, найдется значение угла, при котором достигается очень маленькое значение интенсивности при перпендикулярном положении плоскости поляризации лазера и ЛП. Если же к лазеру ближе КП, то такого угла не найдется. Положение ПП линейного поляризатора (в градусах, по шкале на оправе КП) находим, скрещивая ЛП и ЛП в составе КП, поставив их вплотную:
Ответ: \[\varphi_{ПП}=40\pm5\]

Измерьте для трех лазеров зависимость интенсивности прошедшего через систему света от угла между плоскостями пропускания ЛП и ЛП, входящего в состав КП, меняя положение только ЛП (для зеленого лазера сделайте только два измерения – для максимальной и минимальной интенсивностей). На выданной вам полярной сетке координат постройте графики исследуемых зависимостей для красного и фиолетового лазеров, нормированные на единицу по интенсивности, и укажите, какому лазеру соответствует каждый график. Для всех трех лазеров измерьте как можно точнее максимальную и минимальную интенсивности света в измеренных зависимостях.
Решение: Максимум и минимум интенсивности (у.е.) КрасныйЗеленыйФиолетовыйМаксимум10265692Минимум4104539 Измерения для красного лазера: ${I}/{I_{\max}}$0.9360.8860.7790.7150.6000.5070.5410.4140.4000.423$(I – I_0),~у.е.$960909799734616520463425410440$\varphi,~{}^{\circ}$0102030405060708090 ${I}/{I_{\max}}$0.4640.5540.6430.7220.8010.8820.9440.9550.938 $(I – I_0),~у.е.$476568660741822905969980962 $\varphi,~{}^{\circ}$100110120130140150160170180 Измерения для фиолетового лазера: ${I}/{I_{\max}}$0.4240.4670.5430.6300.7280.8370.9130.9781.0000.989$(I – I_0),~у.е.$39435058677784909291$\varphi,~{}^{\circ}$0102030405060708090 ${I}/{I_{\max}}$0.9460.8700.7930.6850.5760.4890.4460.4240.446 $(I – I_0),~у.е.$878073635345413941 $\varphi,~{}^{\circ}$100110120130140150160170180 | Максимум и минимум интенсивности (у.е.) | | | | | --- | --- | --- | --- | | | Красный | Зеленый | Фиолетовый | | Максимум | 1026 | 56 | 92 | | Минимум | 410 | 45 | 39 |

Запишите величины интенсивностей обыкновенной и необыкновенной волн после прохождения ЛП, стоящего после КП. Выведите формулу, описывающую полученные в пункте D3 зависимости, используя формулу для интерференции двух линейно поляризованных волн одной частоты:\[I_\text{прошедшая}=I_1+I_2+2\sqrt{I_1I_2}\cos\delta,\]где $I_1$, $I_2$ – интенсивности двух линейно поляризованных в одной плоскости волн одинаковой частоты, $\delta$ – разность фаз между этими волнами.
Решение: Пусть угол $\alpha$ — угол между КП и ЛП в составе КП (равен $45^{\circ}$). Тогда, если после ЛП (в составе КП) волна имеет амплитуду $A$, амплитуды обыкновенной и необыкновенной волн равны соответственно $A\cos\alpha$ и $A\sin\alpha$. При прохождении системы амплитуды не меняются (этим эффектом пренебрегаем), тогда обыкновенная и необыкновенная волны различаются лишь сдвигом по фазе $\delta$. Полученные волны проходят через ЛП, и мы получаем для амплитуд обыкновенной и необыкновенной волн соответственно$A\sin\alpha\cdot\sin(\alpha+\varphi)$ и $A\cos\alpha\cdot\cos(\alpha+\varphi)$. Вспомним, что $I=A^2$. С учетом интерференции прошедших через поляризатор волн получаем (уже подставив $\alpha=45^{\circ}$):\[I=C\left(\cos^2\beta+\sin^2\beta+2\cos\beta\cdot\sin\beta\cdot\cos\delta\right),\]где $\beta=\varphi+\alpha$. Откуда можно получить, что:\[I=C\left(1+\cos\delta\cdot\sin\left(2\left(\frac{\pi}{4}+\varphi\right) \right) \right)=I_0\left(1+\cos\delta\cdot\cos\left(2\varphi\right)\right).\]
Ответ: \[I=I_0\left(1+\cos\delta\cdot\cos\left(2\varphi\right)\right)\]

Зная максимальную и минимальную интенсивности (измерены в пункте D3 ) выведите формулу отношения длин большой и малой полуосей эллиптических траекторий конца вектора $\vec E$ для трех лазеров и получите их численные значения. Постройте схематически графики зависимостей $\frac E{E_\text{max}}(\varphi)$ в полярных координатах для каждого лазера, соблюдая отношение полуосей и ориентации эллипсов. Здесь $E_\text{max}$ – максимальный модуль вектора $\vec E$ в световой волне, прошедшей через КП. Укажите соответствие цветов лазеров графикам.
Решение: Так как интенсивность пропорциональна квадрату амплитуды, то:\[\frac{E_{\max}}{E_{\min}}=\sqrt{\frac{I_{\max}}{I_{\min}}}.\]Отсюда, зная отношения максимальной и минимальной интенсивностей из пункта D3 для всех лазеров, можно получить выражения для отношения длин полуосей эллипсов. Также из измерений пункта D3 мы знаем ориентацию эллипса относительно плоскости поляризации ЛП, входящего в состав КП. Это позволяет нам схематично построить эллипсы.

Запишите формулу, с помощью которой из уже известных вам величин можно вычислить разность фаз $\delta$ между обыкновенной и необыкновенной волной после прохождения КП для каждого лазера. Длины волн лазеров указаны в списке оборудования. Вычислите $\delta$ для каждой длины волны из данных, полученных при выполнении пункта D3 . Постройте линеаризованный график исследуемой зависимости разности фаз $\delta$ от длины волны $\lambda$ лазера и определите, для какой длины волны изучаемый КП действительно является круговым поляризатором.
Решение: Из формулы пункта D4 следует, что при $\cos\delta>0$ $(0<\delta<\pi)$:\[I_{\max}=I_0\left(1+\cos\delta\right),\\I_{\min}=I_0\left(1-\cos\delta\right).\]Тогда:$$\operatorname{tg}^2\frac{\delta}{2}=\frac{1-\cos\delta}{1+\cos\delta},$$откуда:\[\delta=2\operatorname{arctg}\sqrt\frac{I_{\min}}{I_{\max}}.\]При $\cos\delta<0$ величины $I_{\max}$ и $I_{\min}$ меняются местами, и получается выражение:\[\delta=\pi-2\operatorname{arctg}\sqrt\frac{I_{\min}}{I_{\max}}.\](Это происходит на фиолетовом цвете.) Построим график $\delta(1/\lambda)$, при этом понимая, что точка для зеленого цвета не очень надежная в силу непостоянной интенсивности лазера:  Находя значение для $\delta=90^{\circ}$, получим искомую длину волны: | $\lambda,~нм$ | $\lambda^{-1},~нм^{-1}$ | $\delta,~{}^{\circ}$ | $\Delta\delta,~{}^{\circ}$ | | --- | --- | --- | --- | | 405 | 0.00247 | 113.8 | 1.2 | | 532 | 0.00188 | 84 | 15 | | 650 | 0.00154 | 64.6 | 8 |
Ответ: | $\lambda,~нм$ | $\lambda^{-1},~нм^{-1}$ | $\delta,~{}^{\circ}$ | $\Delta\delta,~{}^{\circ}$ | | --- | --- | --- | --- | | 405 | 0.00247 | 113.8 | 1.2 | | 532 | 0.00188 | 84 | 15 | | 650 | 0.00154 | 64.6 | 8 | Ответ: $\lambda,~нм$$\lambda^{-1},~нм^{-1}$$\delta,~{}^{\circ}$$\Delta\delta,~{}^{\circ}$4050.00247113.81.25320.0018884156500.0015464.68   Находя значение для $\delta=90^{\circ}$, получим искомую длину волны:
Ответ: \[\lambda = 497\pm18~нм\]
Темы:
E, Мегаполисы